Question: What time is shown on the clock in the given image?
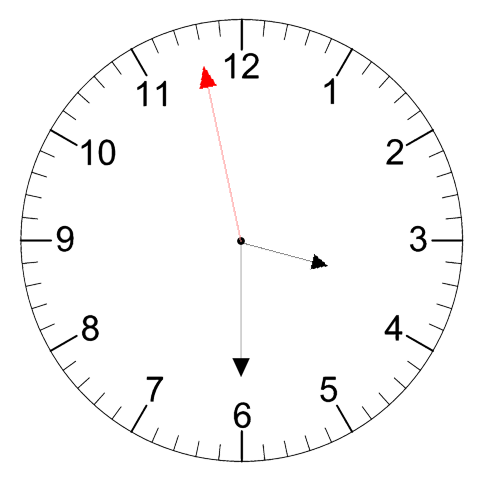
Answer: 03:29:58